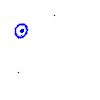
Particle: proton